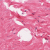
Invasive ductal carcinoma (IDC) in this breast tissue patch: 0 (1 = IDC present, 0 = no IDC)